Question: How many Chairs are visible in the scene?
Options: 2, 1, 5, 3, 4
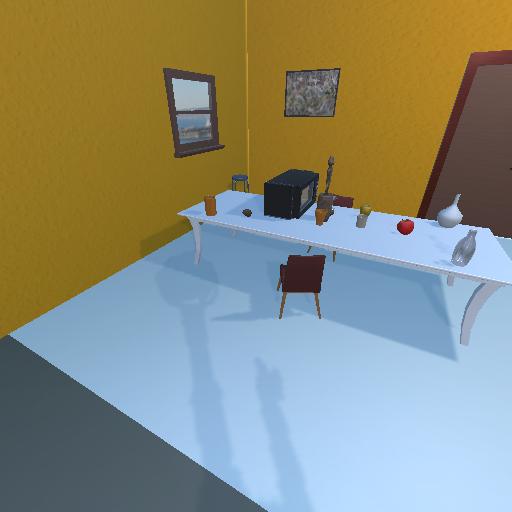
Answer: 2